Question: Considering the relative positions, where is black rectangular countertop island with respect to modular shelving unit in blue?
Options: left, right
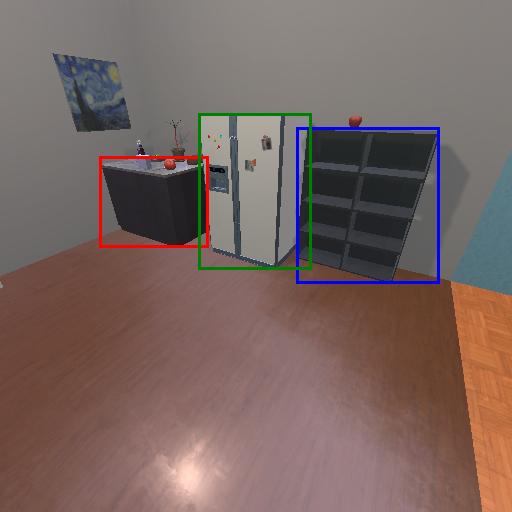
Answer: left